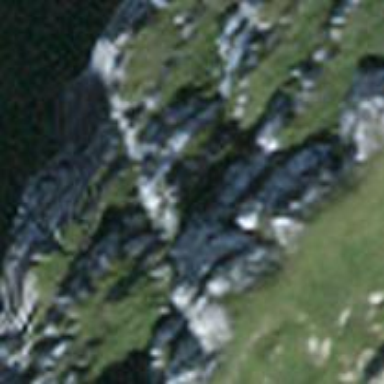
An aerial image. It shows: Natural cliff.